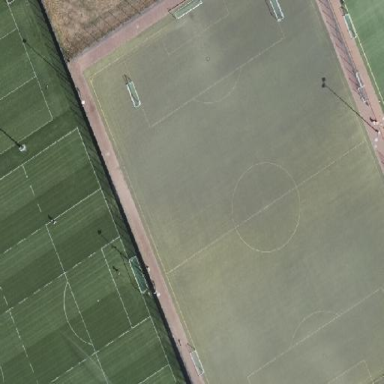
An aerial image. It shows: Soccer pitch for leisure land activities.